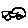
Label: car